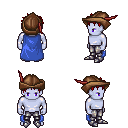
a pixel art fantasy rpg character, male body template, dark elf, purple skin, blue cape, metal pants, red bedhead hairstyle, leather cap, metal boots, four views (front, back, left, right), 2x2 character sprite sheet, small pixel art, hard edges, no anti-aliasing